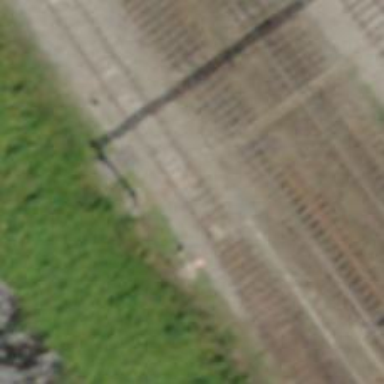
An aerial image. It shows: Railway switch.